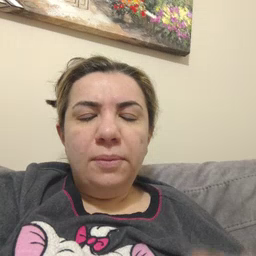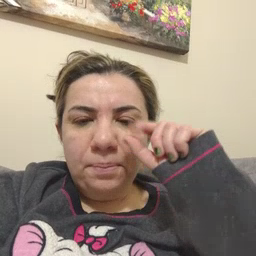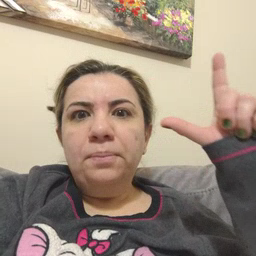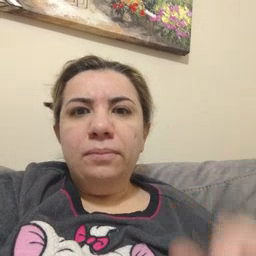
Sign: wake